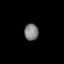
Tissue: prostate
Cell type: T cells
Senescence score: 0.2757
Nuclear area (px): 232
Mean DAPI intensity: 126.888